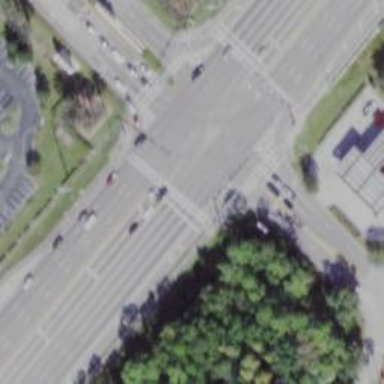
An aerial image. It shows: Marked crossing on the road.